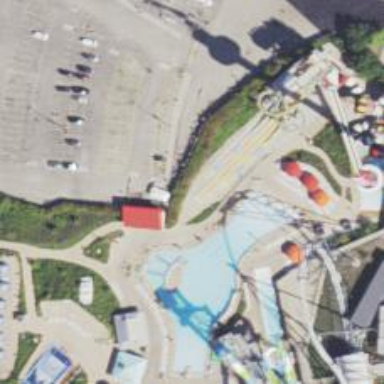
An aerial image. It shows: Water slide attraction.